Question: I'm exploring the NVD3.js library. It amazes me how quickly things can be produced in it.
But it seems like it's difficult to alter the chart sometimes. In this case, .
The other thing, . So on hover, It would also include the note in my data.
Data sample:
'''
var data = [
{
key: "Loans",
y: 52.24
note: "Expect greatest value"
}];
'''
This is the code I'm playing with:
'''
nv.addGraph(function() {
var width = 500,
height = 500;
var chart = nv.models.pieChart()
.x(function(d) { return d.key; })
.values(function(d) { return d; })
.color(d3.scale.category10().range())
.width(width)
.height(height)
.donut(true);
chart.pie
.startAngle(function(d) { return d.startAngle/2 -Math.PI/2; })
.endAngle(function(d) { return d.endAngle/2 -Math.PI/2 ;});
d3.select("#chart")
//.datum(historicalBarChart)
.datum([data])
.transition().duration(1200)
.attr('width', width)
.attr('height', height)
.call(chart);
return chart;
});
'''

---
The original code for the tooltip is located within 'src->models->pieChart.js':
'''
tooltip = function(key, y, e, graph) {
return '<h3>' + key + '</h3>' +
'<p> Confidence: ' + y + '%</p>'
}
'''
I've tried overriding this with my own function. But either get errors or no change.
I typically use the following code (or something similar) for titles.
'''
svg.append("text")
.attr("x", (width / 2))
.attr("y", 0 - (margin.top / 2))
.attr("text-anchor", "middle")
.style("font-size", "16px")
.style("text-decoration", "underline")
.text("Awesome Title");
'''
But of course, this isn't valid in NVD3. I'm not aware of what function is used to specify a title.
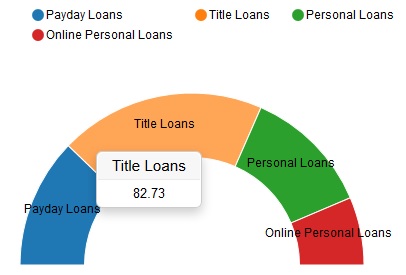
Answer: I think your looking for chart.<URL>
'''
var tp = function(key, y, e, graph) {
console.log(key, e, y);
return '<h3>' + key + '</h3>' +
'<p>!!' + y + '!!</p>' +
'<p>Likes: ' + e.point.likes + '</p>';
};
chart.tooltipContent(tp);
'''